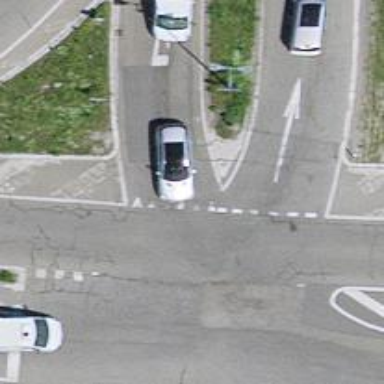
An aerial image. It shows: Secondary road with asphalt surface.